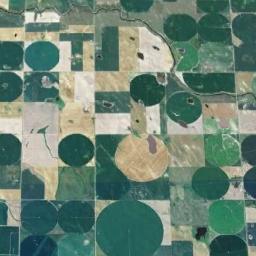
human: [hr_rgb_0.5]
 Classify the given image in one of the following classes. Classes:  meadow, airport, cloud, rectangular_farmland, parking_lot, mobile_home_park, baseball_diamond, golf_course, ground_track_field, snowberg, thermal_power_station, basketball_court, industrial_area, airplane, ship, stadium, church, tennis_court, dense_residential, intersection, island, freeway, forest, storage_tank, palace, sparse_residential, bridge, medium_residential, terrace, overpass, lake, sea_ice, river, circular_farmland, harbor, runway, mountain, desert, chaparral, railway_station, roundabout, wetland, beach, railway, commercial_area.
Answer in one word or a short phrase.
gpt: circular_farmland